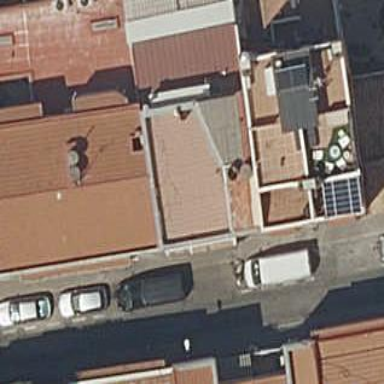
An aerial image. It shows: Image showing building with apartments.